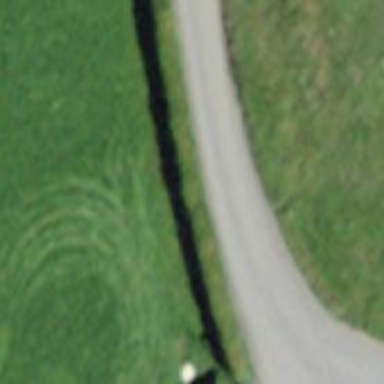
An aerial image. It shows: Hedge acting as barrier.